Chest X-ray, PA view. Patient: 18 years old, sex M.
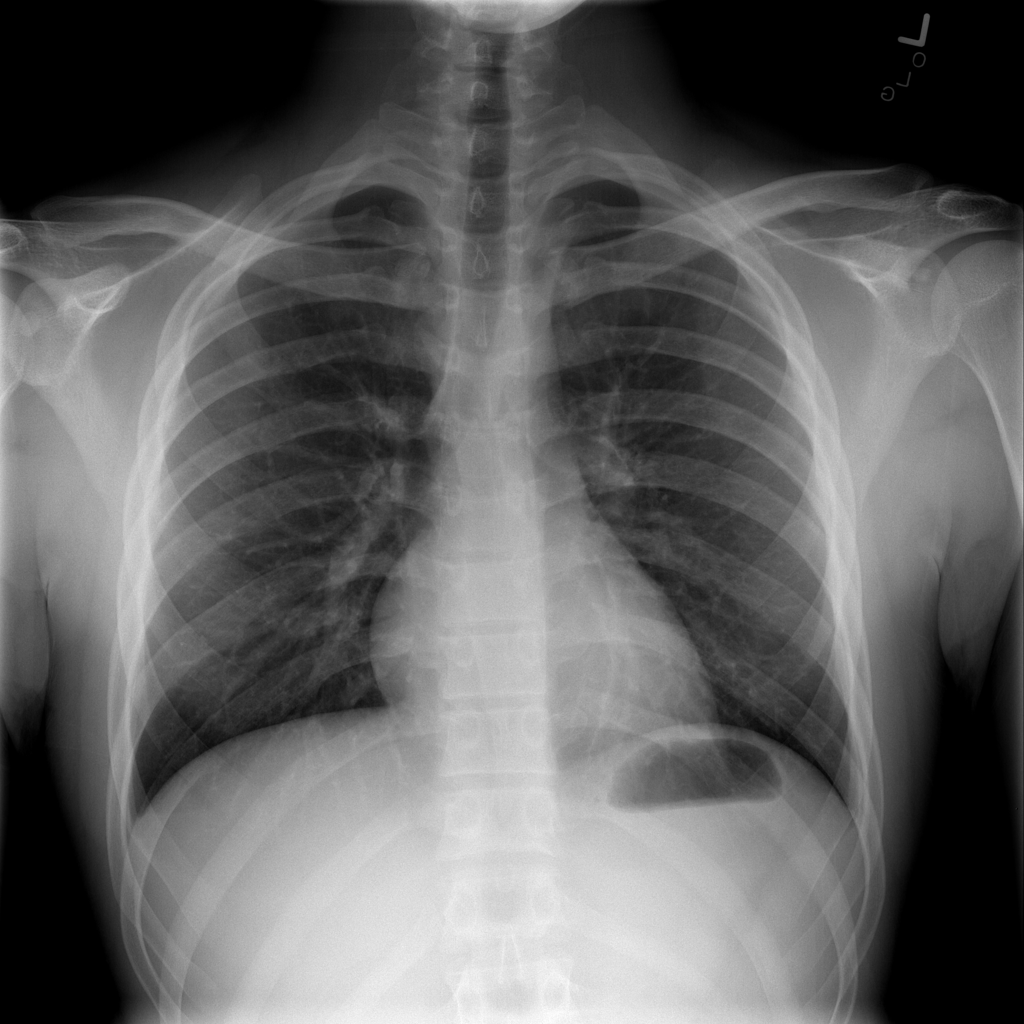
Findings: No Finding